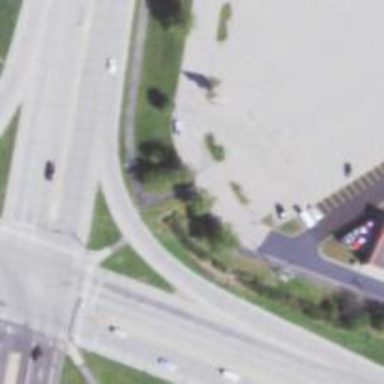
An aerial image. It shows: Marked crossing with zebra road marking.